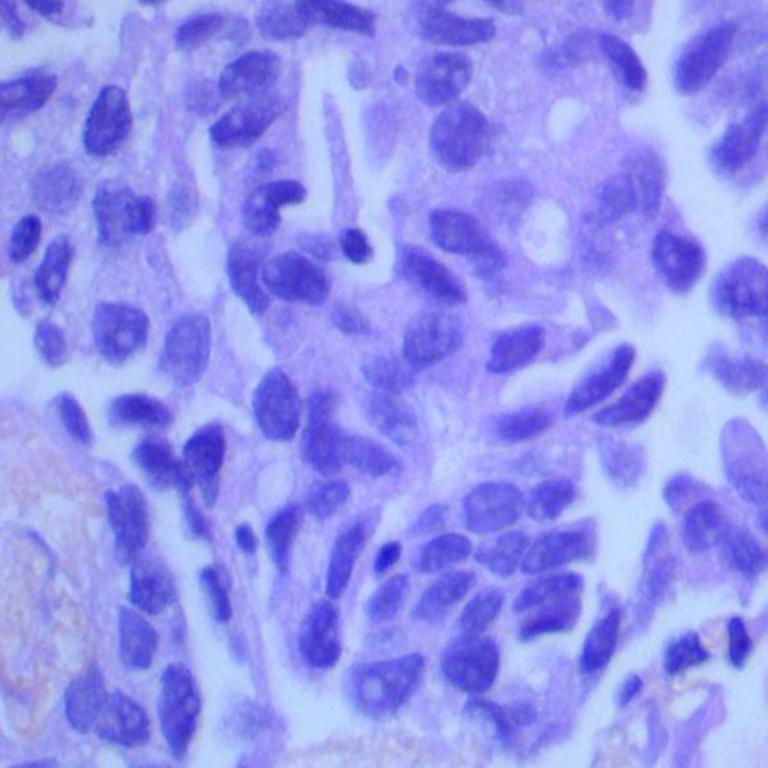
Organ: lung
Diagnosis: adenocarcinomas